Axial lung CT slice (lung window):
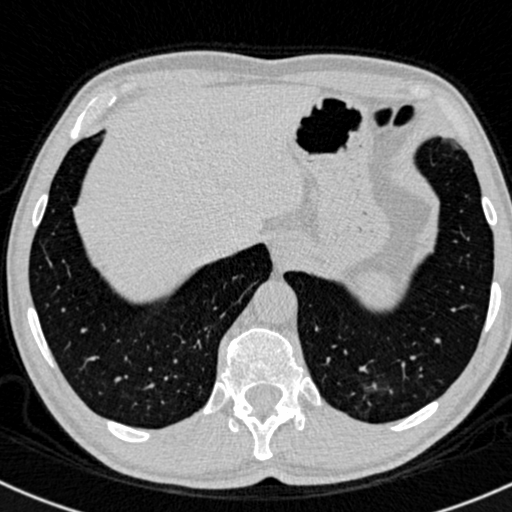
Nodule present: no